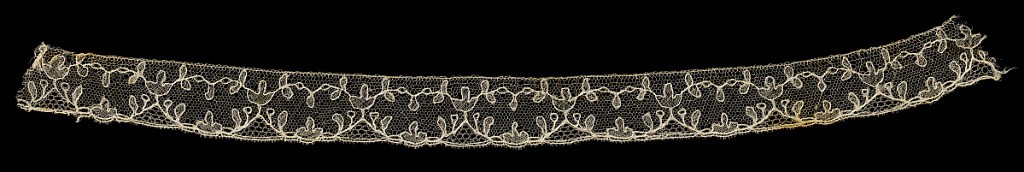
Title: Edge
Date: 19th century
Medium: silk Technique: bobbin lace, white silk
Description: Delicate vine pattern on fine mesh.